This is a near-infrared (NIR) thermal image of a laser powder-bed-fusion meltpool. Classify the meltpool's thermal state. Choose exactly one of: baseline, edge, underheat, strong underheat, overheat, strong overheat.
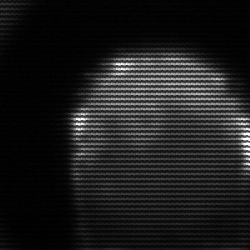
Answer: edge